Question: I'm trying to add submenu to a 'MenuItem' which exists in a popup menu in system tray. Is there any way to achieve this? I've found some solutions about submenus but they use 'JMenuItem', and 'TrayIcon' only accepts 'PopupMenu' which only accepts 'MenuItem's.
Trying to achieve this with 'MenuItem':

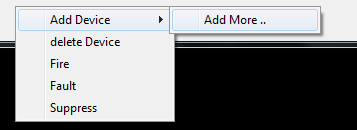
Answer: A 'JMenuItem' doesn't support submenus, you need to use another 'JMenu' (add to you 'JPopupMenu'). See <URL> for more details
For example...

'''
JPopupMenu popupMenu = new JPopupMenu();
JMenu deviceMenu = new JMenu("Add Device");
deviceMenu.add(new JMenuItem("Add More..."));
popupMenu.add(deviceMenu);
popupMenu.add(new JMenuItem("Delete Device"));
popupMenu.add(new JMenuItem("Fire"));
popupMenu.add(new JMenuItem("Fault"));
popupMenu.add(new JMenuItem("Supress"));
'''
(obviously, you'll still need to plugin functionality for all of this)
> and TrayIcon only accepts PopupMenu which only accepts MenuItems.
There's a trick, you have to cheat a little, take a look at <URL> for an example